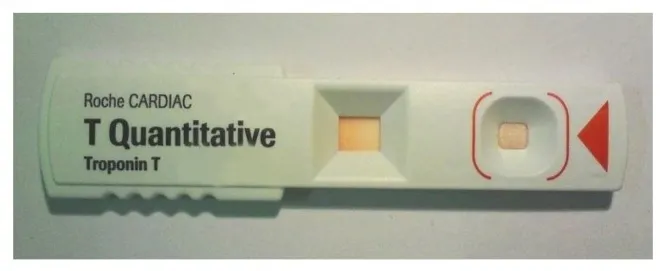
Absence of a control line on the Roche CARDIAC Troponin T Quantitative test strip.
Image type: chart (chart)